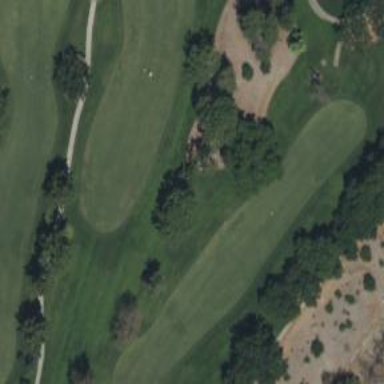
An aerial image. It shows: View of golf hole.